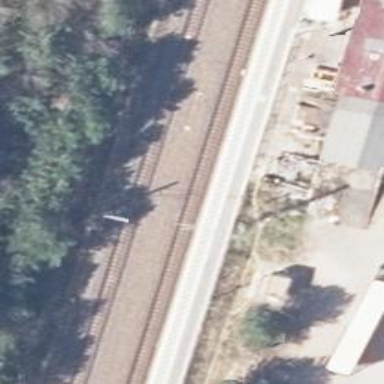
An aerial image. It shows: Milestone along the railway track with catenary mast.